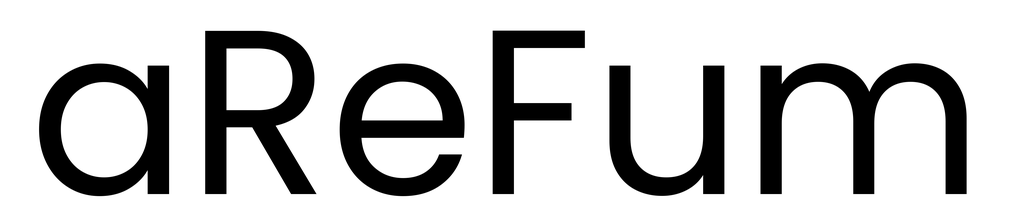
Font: Poppins-Regular